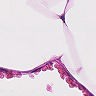
Metastatic tissue present: no